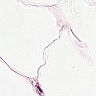
Metastatic tissue present: no